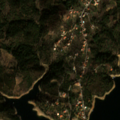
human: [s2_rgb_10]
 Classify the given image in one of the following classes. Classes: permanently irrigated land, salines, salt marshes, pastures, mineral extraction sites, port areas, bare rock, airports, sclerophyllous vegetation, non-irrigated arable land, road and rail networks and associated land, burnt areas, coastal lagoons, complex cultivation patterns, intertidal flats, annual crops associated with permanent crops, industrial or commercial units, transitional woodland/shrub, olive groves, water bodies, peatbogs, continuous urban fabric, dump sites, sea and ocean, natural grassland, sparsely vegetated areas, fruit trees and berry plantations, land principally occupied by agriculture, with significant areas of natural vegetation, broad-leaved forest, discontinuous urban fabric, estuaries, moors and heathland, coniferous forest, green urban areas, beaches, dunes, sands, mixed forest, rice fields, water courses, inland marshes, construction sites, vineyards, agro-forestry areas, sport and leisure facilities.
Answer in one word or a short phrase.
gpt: olive groves, annual crops associated with permanent crops, land principally occupied by agriculture, with significant areas of natural vegetation, broad-leaved forest, mixed forest, water bodies